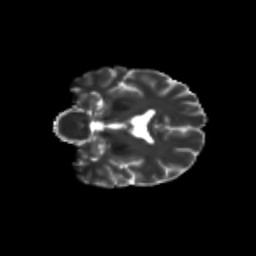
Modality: T2w
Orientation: coronal
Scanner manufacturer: siemens
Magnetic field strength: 3 T
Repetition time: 9.2 s
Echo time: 0.084 s